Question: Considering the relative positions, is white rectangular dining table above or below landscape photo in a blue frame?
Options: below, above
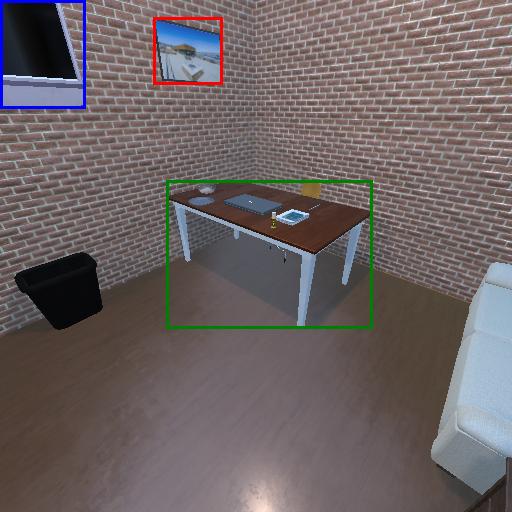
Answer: below